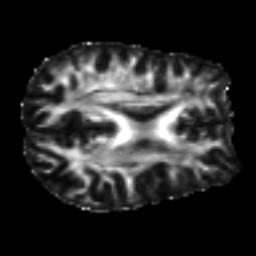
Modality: FA
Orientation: axial
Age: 49
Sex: female
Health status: healthy
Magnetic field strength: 3 T
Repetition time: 9 s
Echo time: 0.093 s